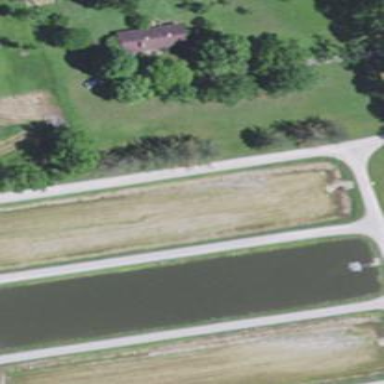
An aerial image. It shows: Pond surrounded by natural water.